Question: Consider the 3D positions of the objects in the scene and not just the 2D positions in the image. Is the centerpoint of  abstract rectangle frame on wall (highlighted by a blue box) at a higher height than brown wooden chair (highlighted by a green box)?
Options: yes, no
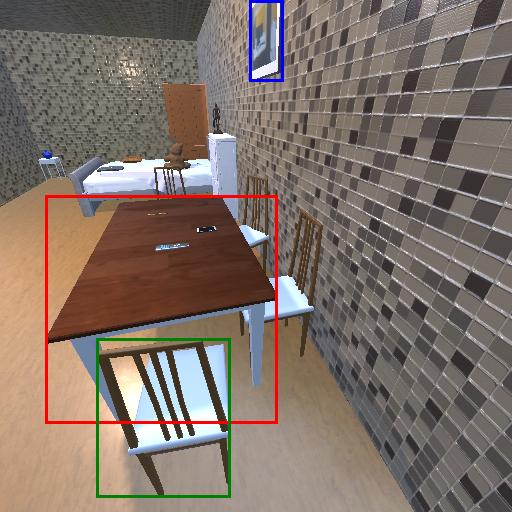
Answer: yes